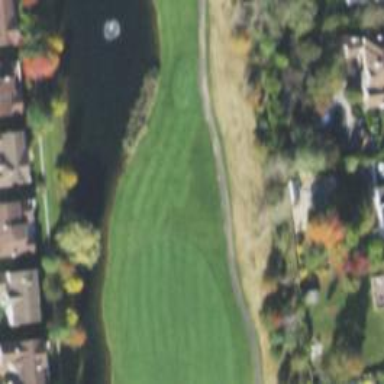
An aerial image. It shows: Path used for both walking and golf.